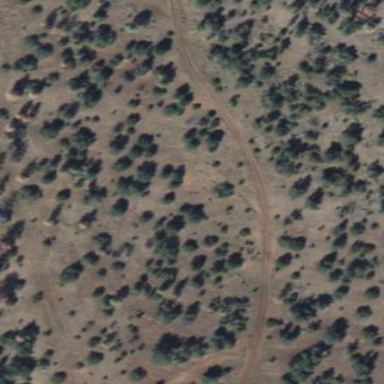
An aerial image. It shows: Patch of scrub vegetation.